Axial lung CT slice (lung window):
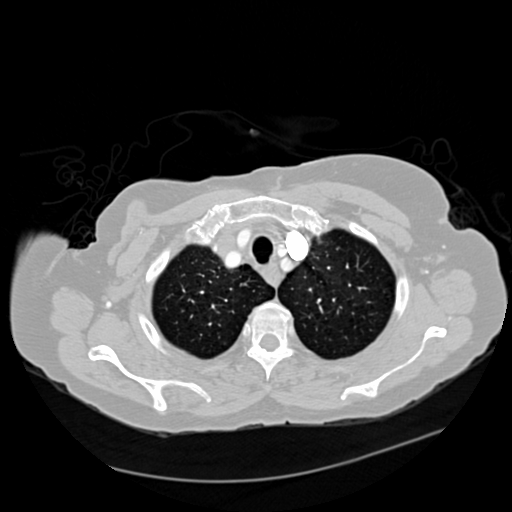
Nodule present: no